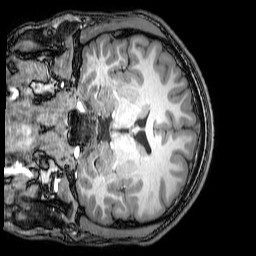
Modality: T1w
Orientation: coronal
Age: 21
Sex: male